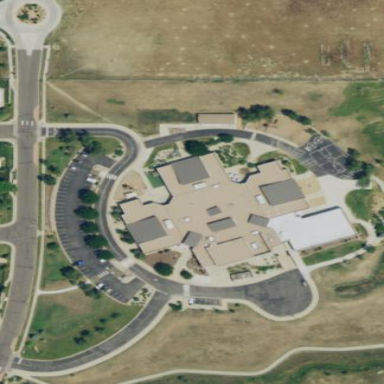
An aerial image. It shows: School building.